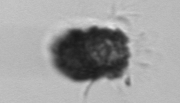
Label: Tintinnopsis